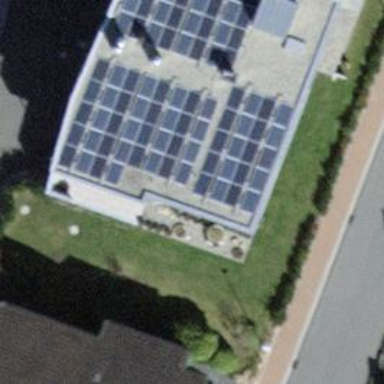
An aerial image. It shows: Small solar photovoltaic panel generator on the roof of building.